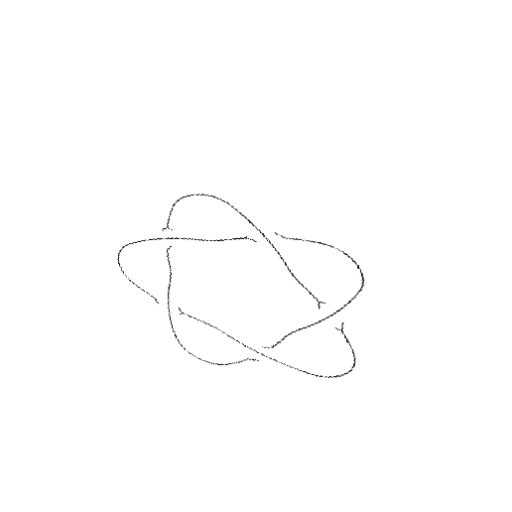
Crossing number: 5